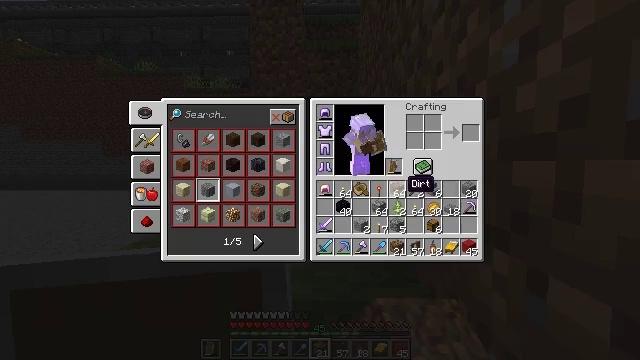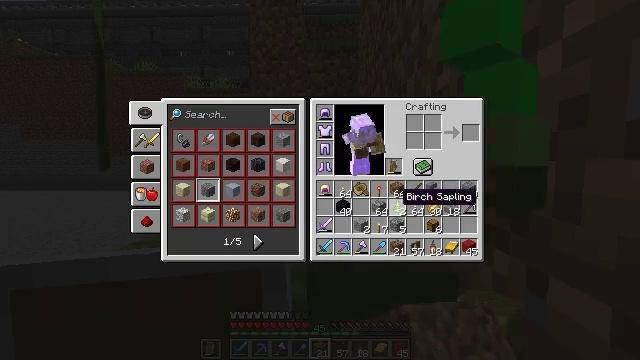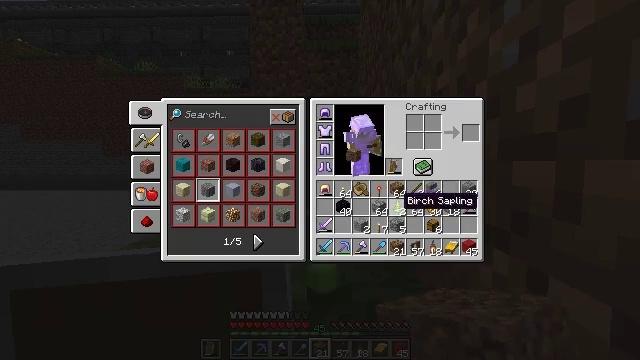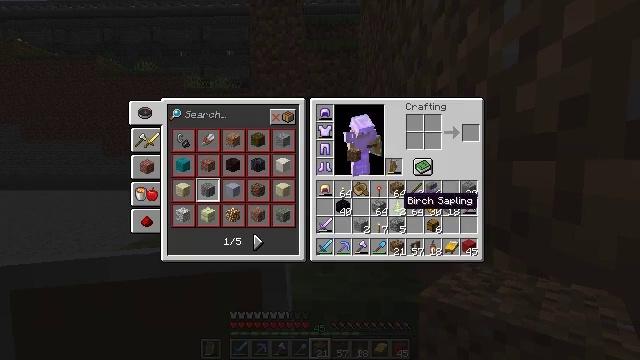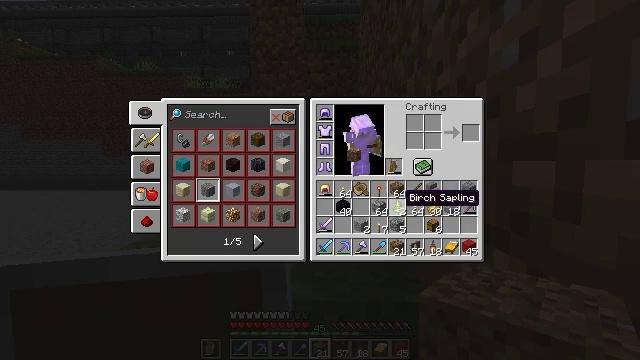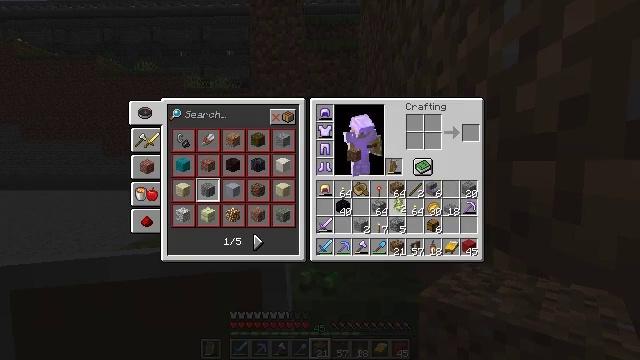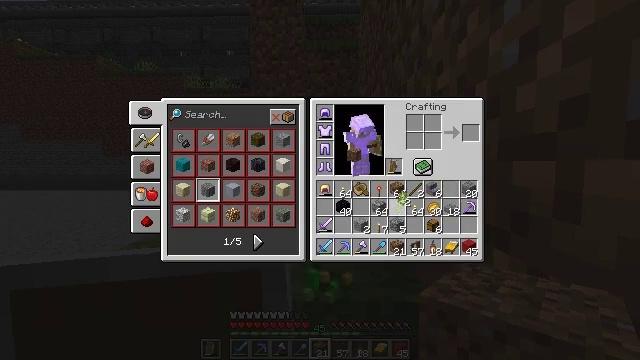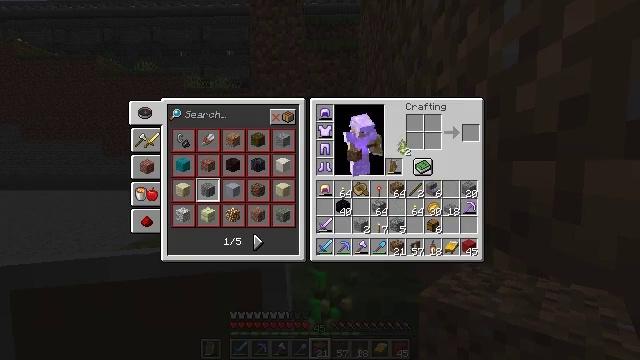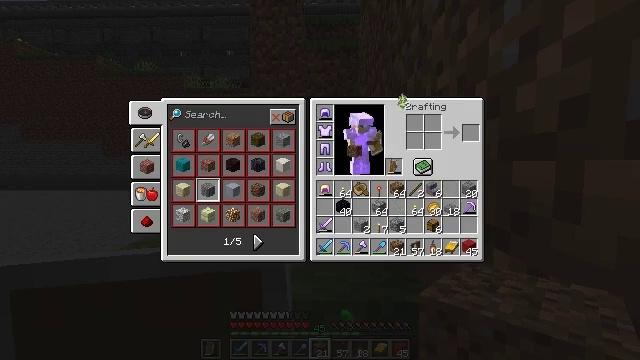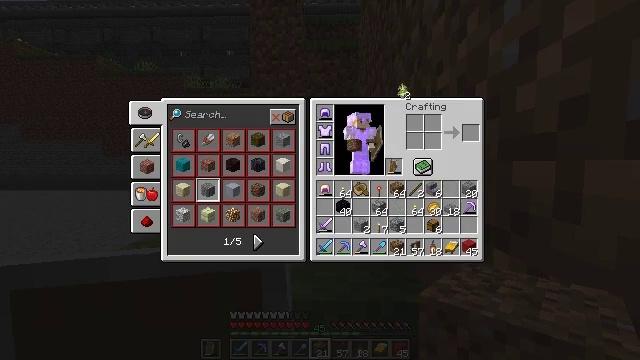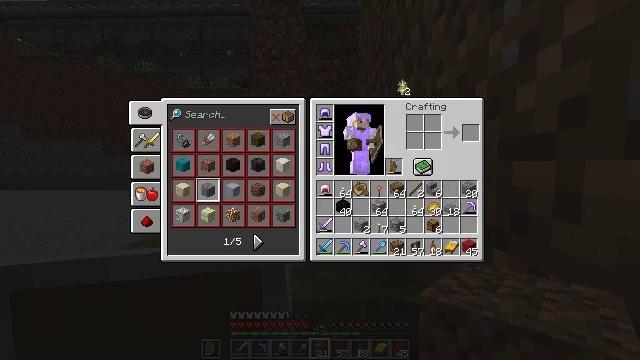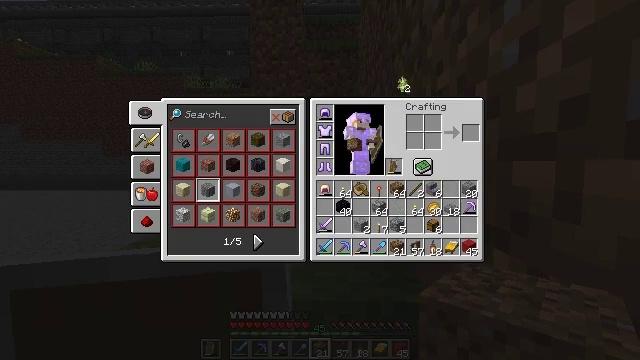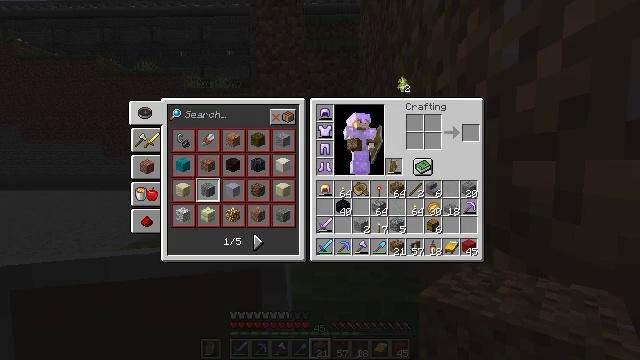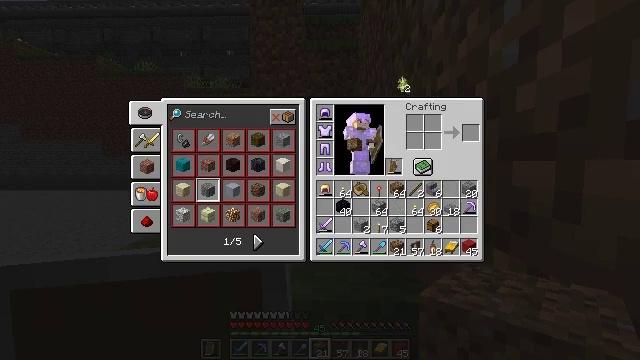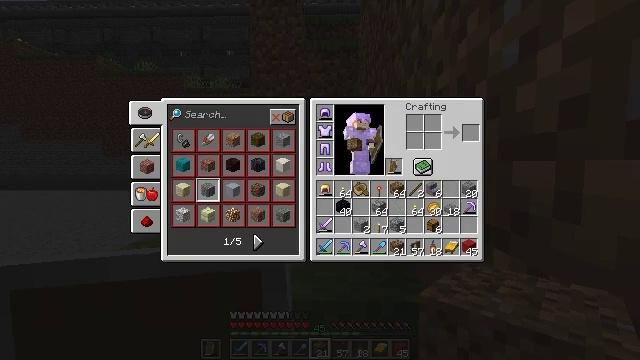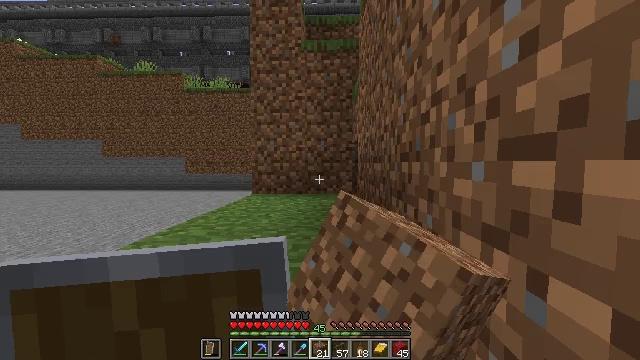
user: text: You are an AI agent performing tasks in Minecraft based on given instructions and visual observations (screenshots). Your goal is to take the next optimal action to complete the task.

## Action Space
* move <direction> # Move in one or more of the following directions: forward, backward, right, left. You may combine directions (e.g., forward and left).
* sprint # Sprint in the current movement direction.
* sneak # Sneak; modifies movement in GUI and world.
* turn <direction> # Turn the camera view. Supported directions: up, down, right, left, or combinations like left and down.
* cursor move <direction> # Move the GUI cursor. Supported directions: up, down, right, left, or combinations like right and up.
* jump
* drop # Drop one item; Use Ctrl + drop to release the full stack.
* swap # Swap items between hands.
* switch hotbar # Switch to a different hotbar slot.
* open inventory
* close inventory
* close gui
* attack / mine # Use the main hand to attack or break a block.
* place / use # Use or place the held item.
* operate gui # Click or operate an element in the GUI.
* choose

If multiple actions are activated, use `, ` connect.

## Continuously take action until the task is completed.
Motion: motion action
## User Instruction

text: Drop a birch sapling.
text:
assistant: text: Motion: cursor move down, open gui
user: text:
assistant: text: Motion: no_op
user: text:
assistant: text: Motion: no_op
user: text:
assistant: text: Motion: no_op
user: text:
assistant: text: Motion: operate gui
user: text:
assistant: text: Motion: operate gui
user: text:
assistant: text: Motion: cursor move up
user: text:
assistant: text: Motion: cursor move up
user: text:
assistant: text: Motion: cursor move up
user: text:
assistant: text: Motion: no_op
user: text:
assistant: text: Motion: no_op
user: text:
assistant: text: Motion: operate gui
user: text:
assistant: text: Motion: operate gui
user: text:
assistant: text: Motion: no_op
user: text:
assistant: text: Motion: no_op
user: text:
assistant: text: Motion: close gui
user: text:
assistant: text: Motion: no_op
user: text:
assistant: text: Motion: move back
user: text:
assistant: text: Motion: no_op